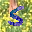
Label: 5